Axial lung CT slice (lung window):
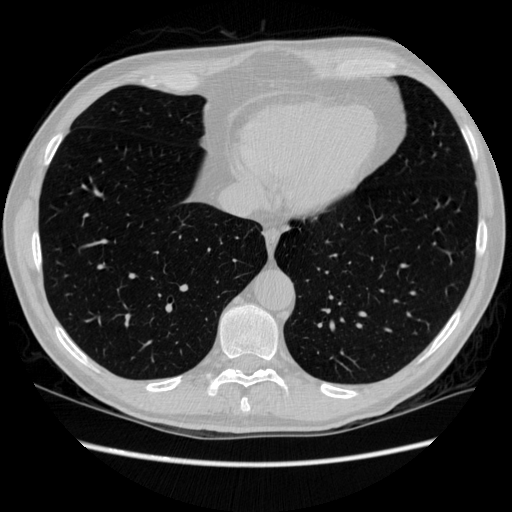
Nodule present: no